Interaction volume radius: 5 \u00c5
Interaction volume height: 10 \u00c5
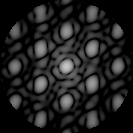
Disorder parameter: 0.1861